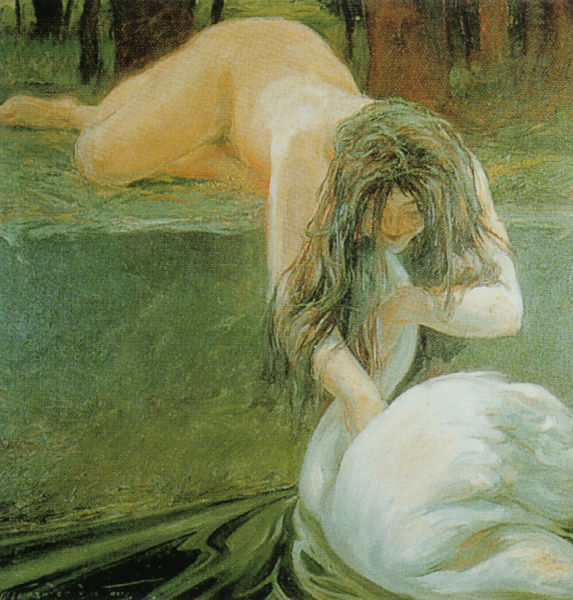
Titel: Adagio
Künstler: Néstor
Standort: Las Palmas de Gran Canaria
Institution: Museo Néstor
Schlagwörter: akt, baum, dunkel, gemälde, körper, nackt, vogel, wasser, badende, baumstämme, bäume, grün, mädchen, teich, ufer, braun, frau, haar, hell, licht, nase, rücken, schwarz, weiss, dame, tier, malerei, arme, federn, inkarnat, stein, hals, signatur, öl, baumstamm, haare, schön, wald, brunnen, beine, lächeln, wellen, liegen, schwan, mauer, strom, strömung, nackte, liegend, scham, bad, umarmen, grinsen, streicheln, liebespaar, beugen, zeus, mythos, nymphe, hera, jupiter, liegt, berührung, liebkosen, leda, mymphe, nympfe